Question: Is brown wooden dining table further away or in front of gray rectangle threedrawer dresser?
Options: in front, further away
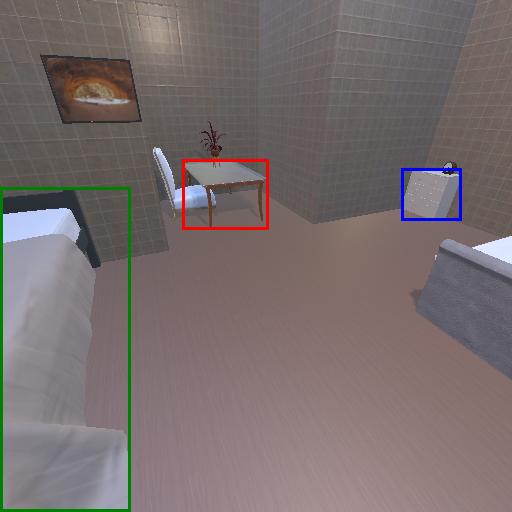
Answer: in front